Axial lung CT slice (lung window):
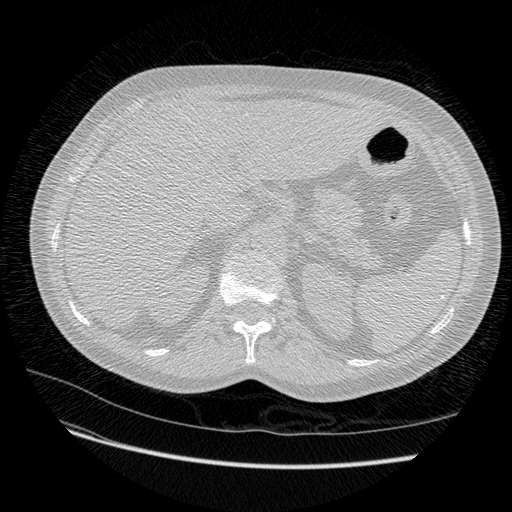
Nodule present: no